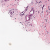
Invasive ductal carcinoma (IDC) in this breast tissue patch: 1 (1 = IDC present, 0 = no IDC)